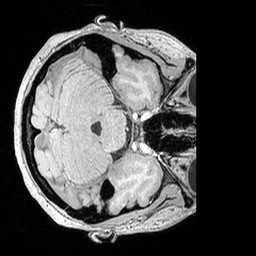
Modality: MP2RAGE
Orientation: axial
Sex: female
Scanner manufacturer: siemens
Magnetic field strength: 3 T
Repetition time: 5 s
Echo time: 0.00292 s